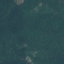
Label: Forest